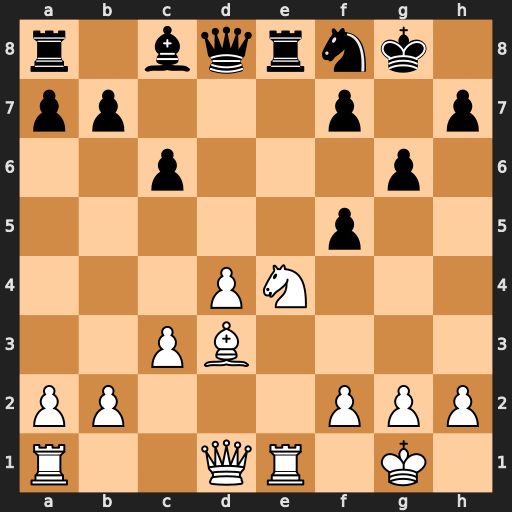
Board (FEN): r1bqrnk1/pp3p1p/2p3p1/5p2/3PN3/2PB4/PP3PPP/R2QR1K1
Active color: w
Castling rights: -
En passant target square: -
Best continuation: Nf6+ Qxf6 Rxe8